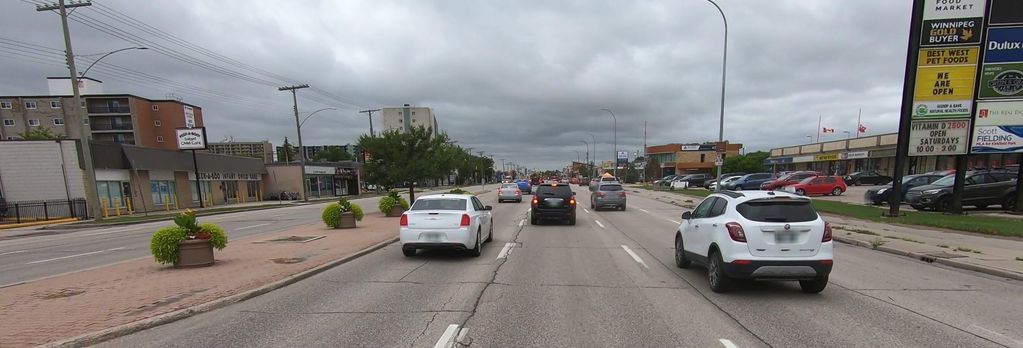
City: winnipeg